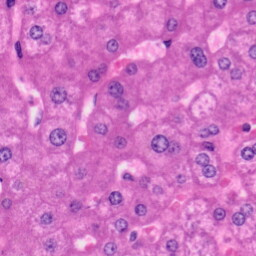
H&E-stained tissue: Liver